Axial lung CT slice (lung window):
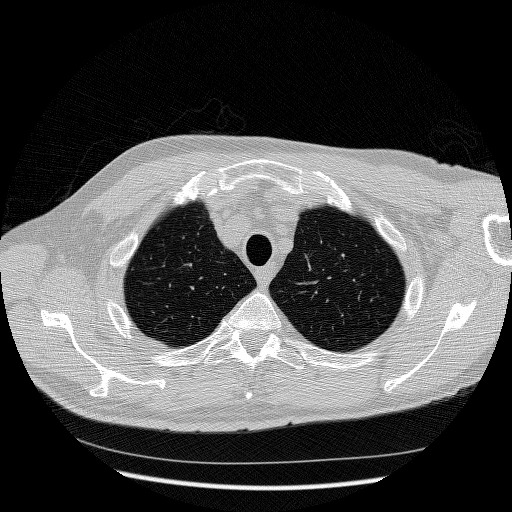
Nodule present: no